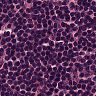
Metastatic tissue present: no